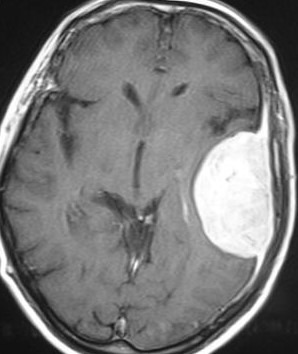
Label: meningioma